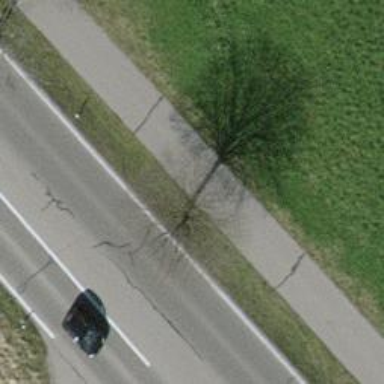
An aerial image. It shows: Avenue of trees.